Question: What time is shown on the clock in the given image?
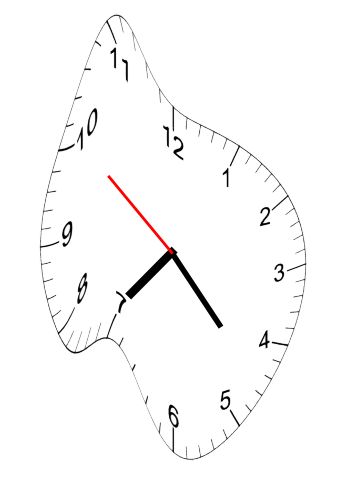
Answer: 07:22:51